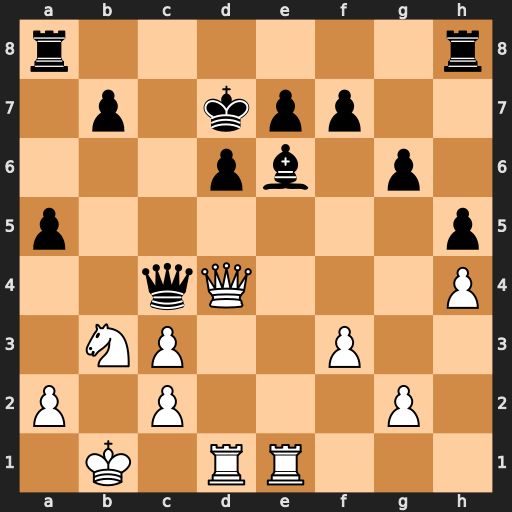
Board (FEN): r6r/1p1kpp2/3pb1p1/p6p/2qQ3P/1NP2P2/P1P3P1/1K1RR3
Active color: w
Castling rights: -
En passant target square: -
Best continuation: Nc5+ Kc6 Nxe6 Qxd4 Nxd4+